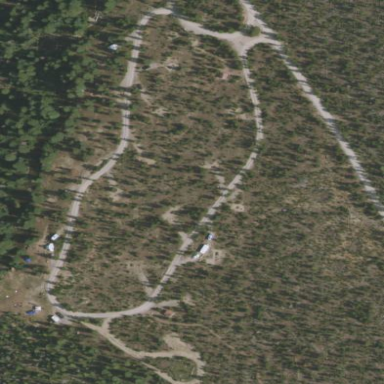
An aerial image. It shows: Campsite designated for tourism.